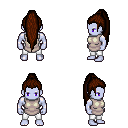
a pixel art fantasy rpg character, male body template, dark elf, purple skin, white tunic, white pants, brown extra-long topknot hairstyle, four views (front, back, left, right), 2x2 character sprite sheet, small pixel art, hard edges, no anti-aliasing